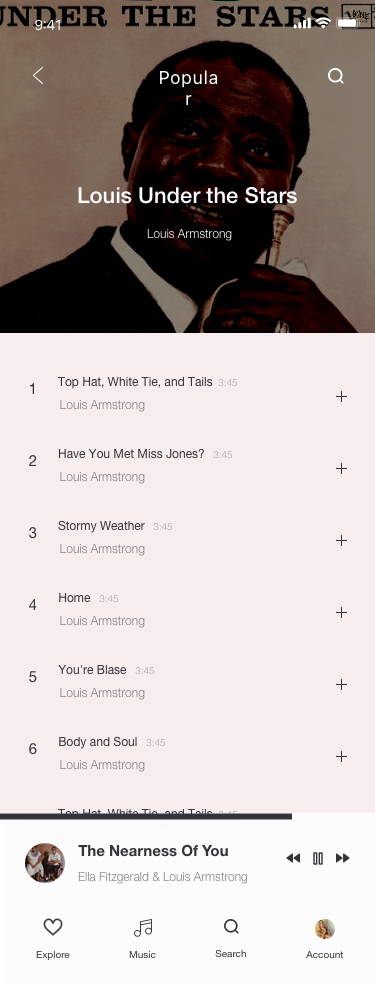
Text in this UI design:
Louis Under the Stars
 Louis Armstrong
Top Hat, White Tie, and Tails
3:45
Louis Armstrong
1
Have You Met Miss Jones?
3:45
Louis Armstrong
2
Stormy Weather
3:45
Louis Armstrong
3
Home
3:45
Louis Armstrong
4
You're Blase
3:45
Louis Armstrong
5
Body and Soul
3:45
Louis Armstrong
6
Top Hat, White Tie, and Tails
3:45
Louis Armstrong
1
Explore
Music
Account
Search
The Nearness Of You
Ella Fitzgerald & Louis Armstrong
Popular